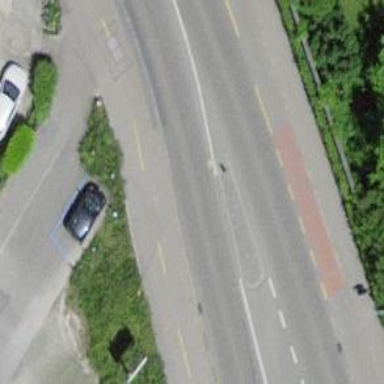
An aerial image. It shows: Primary highway with asphalt surface and lanes for cycling on both sides.